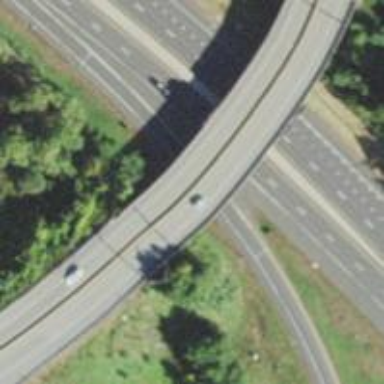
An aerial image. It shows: Motorway.